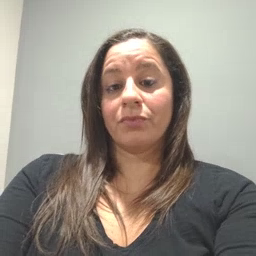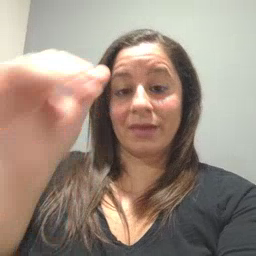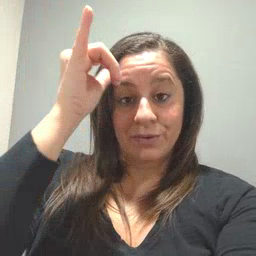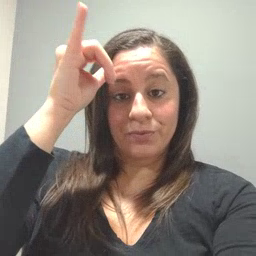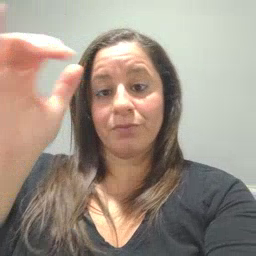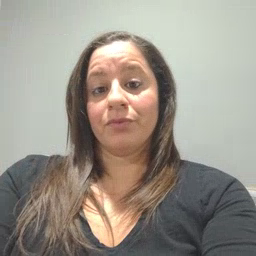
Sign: cow